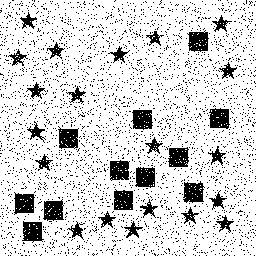
Squares: 12
Triangles: 0
Stars: 20
Total shapes: 32